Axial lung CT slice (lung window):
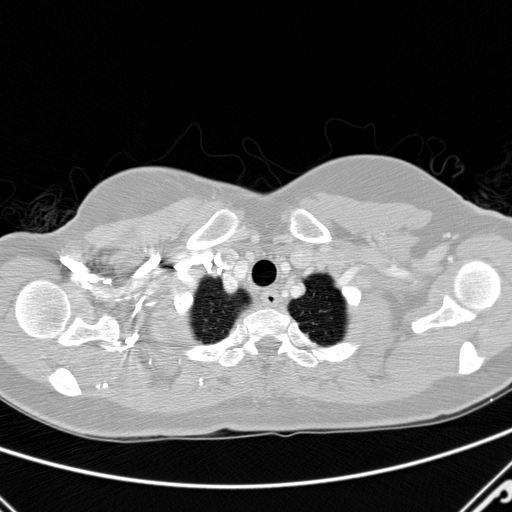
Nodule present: no